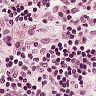
Metastatic tissue present: no